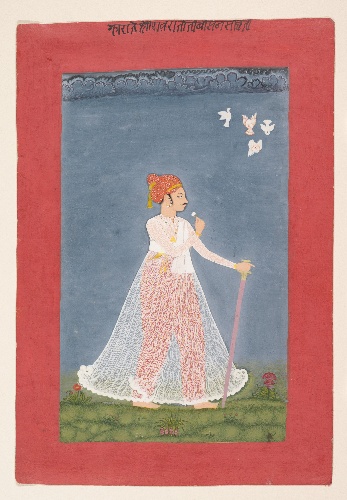
Date: ca. 1780
Object type: Painting
Classification: Paintings
Medium: Ink and opaque watercolor on paper
Culture: India (Rajasthan, Uniara)
Dimensions: 10 1/2 x 6 5/16 in. (26.7 x 16.0 cm)
Department: Asian Art
Credit line: Gift of John and Evelyn Kossak, The Kronos Collections, 1982
Accession year: 1982
Repository: Metropolitan Museum of Art, New York, NY
Tags: Princes|Men